Interaction volume radius: 10 \u00c5
Interaction volume height: 20 \u00c5
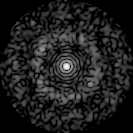
Disorder parameter: 0.7886